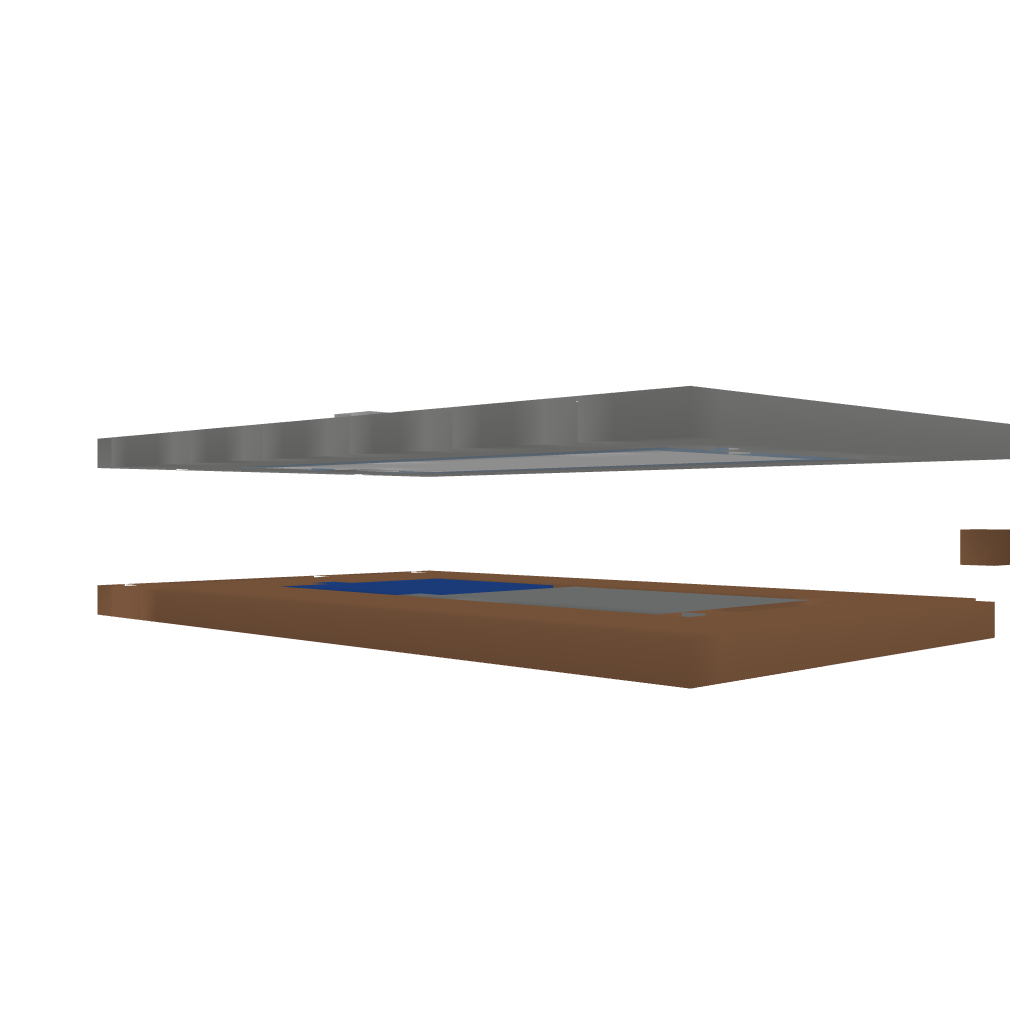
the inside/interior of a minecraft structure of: Lighted Swimming Pool